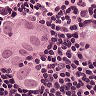
Metastatic tissue present: yes